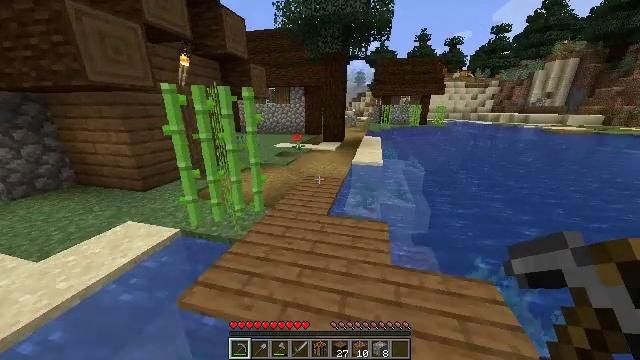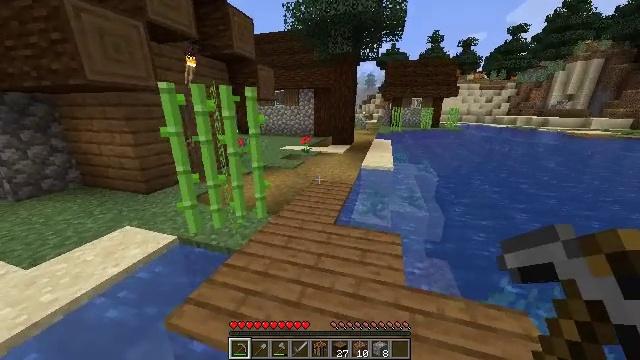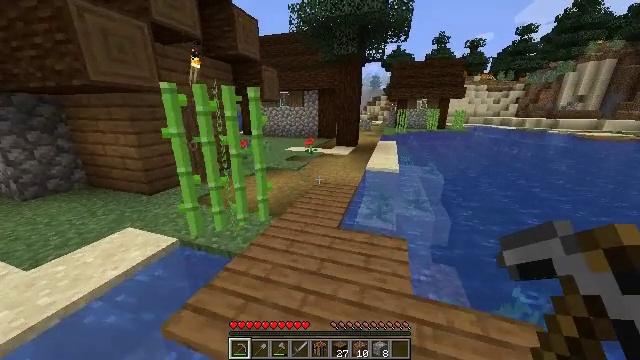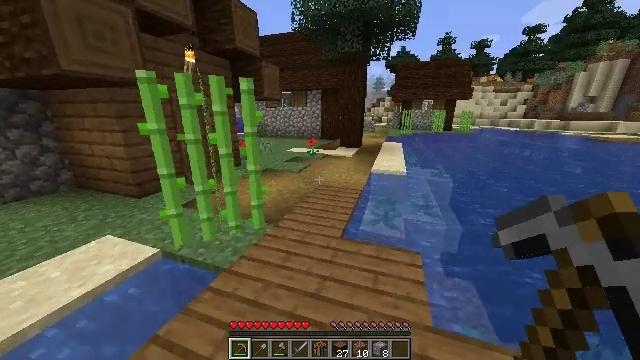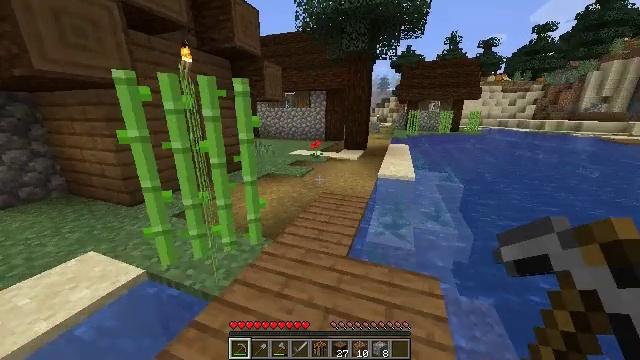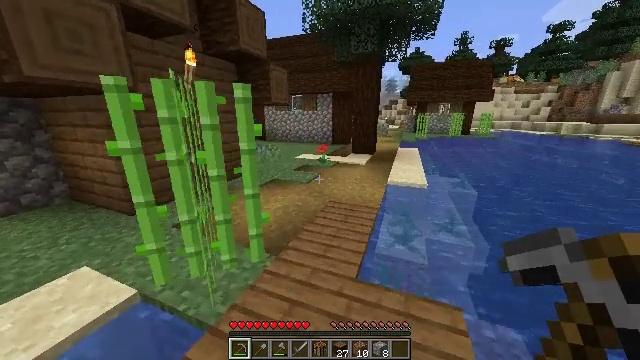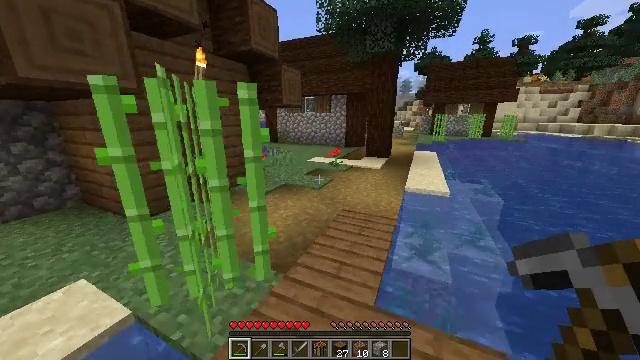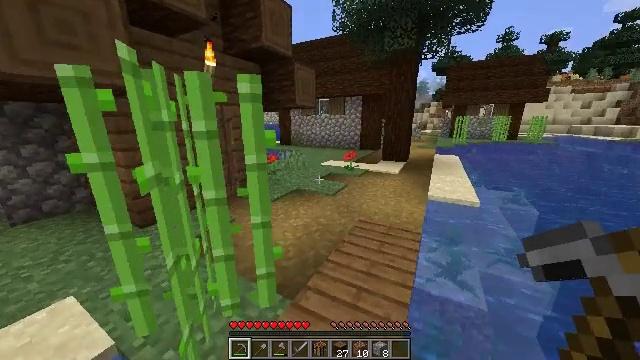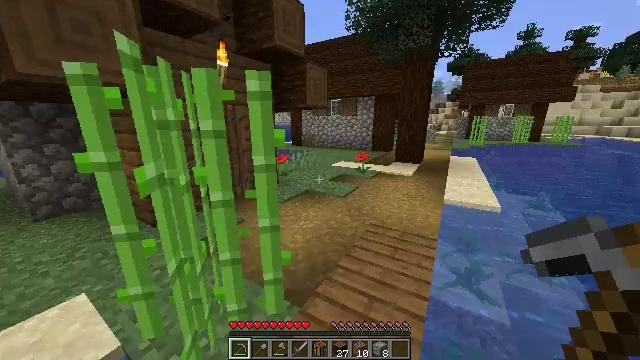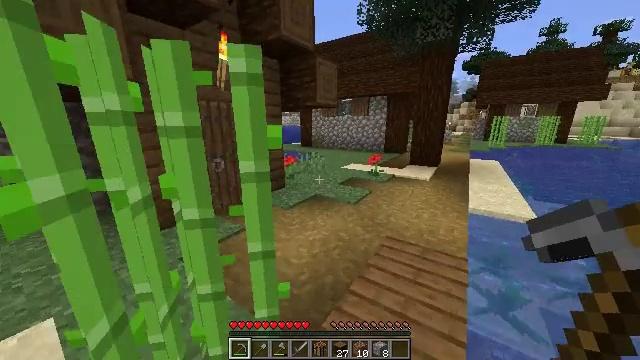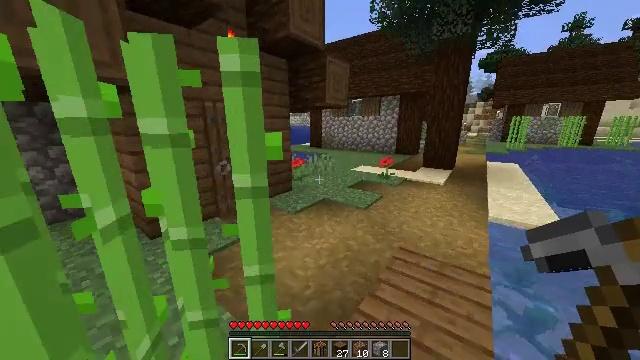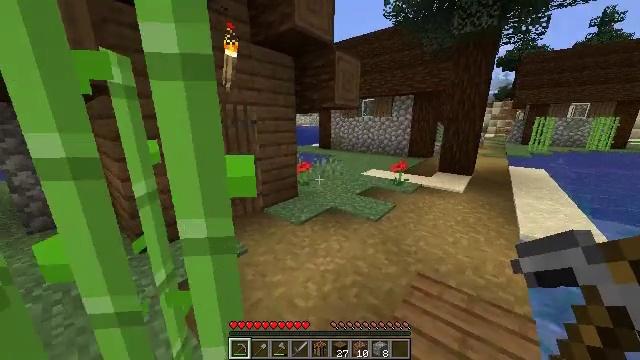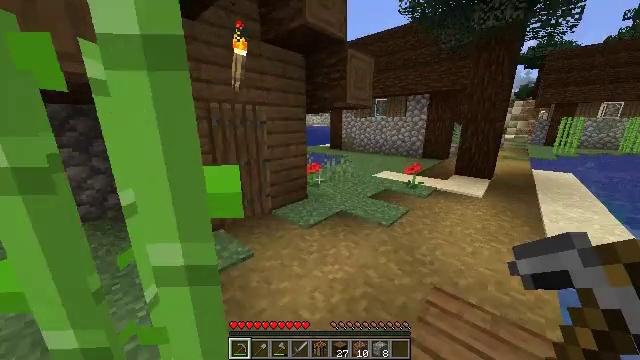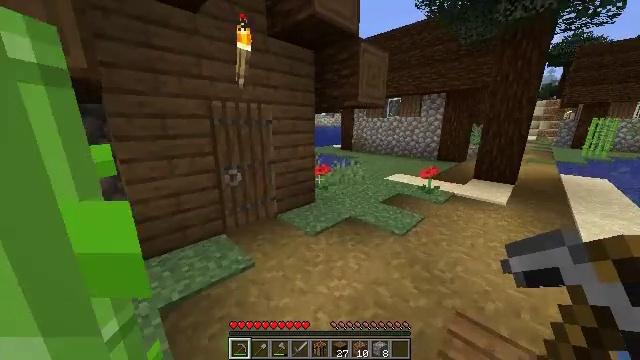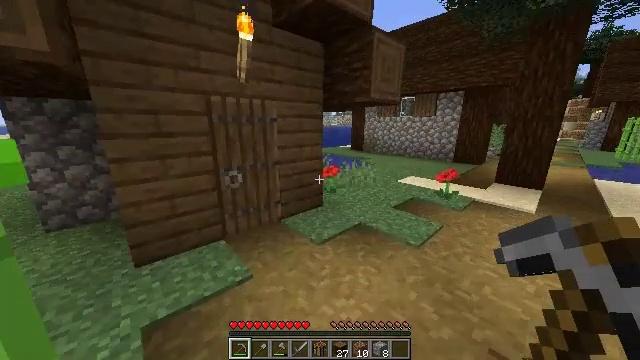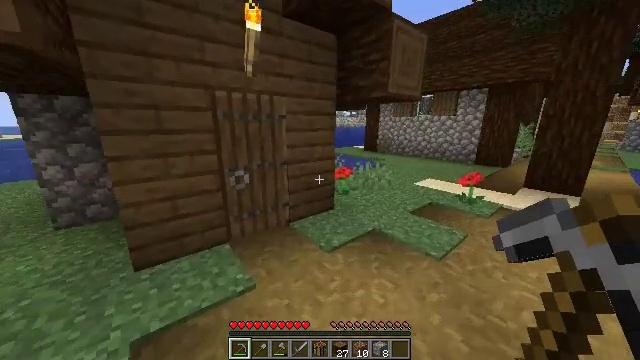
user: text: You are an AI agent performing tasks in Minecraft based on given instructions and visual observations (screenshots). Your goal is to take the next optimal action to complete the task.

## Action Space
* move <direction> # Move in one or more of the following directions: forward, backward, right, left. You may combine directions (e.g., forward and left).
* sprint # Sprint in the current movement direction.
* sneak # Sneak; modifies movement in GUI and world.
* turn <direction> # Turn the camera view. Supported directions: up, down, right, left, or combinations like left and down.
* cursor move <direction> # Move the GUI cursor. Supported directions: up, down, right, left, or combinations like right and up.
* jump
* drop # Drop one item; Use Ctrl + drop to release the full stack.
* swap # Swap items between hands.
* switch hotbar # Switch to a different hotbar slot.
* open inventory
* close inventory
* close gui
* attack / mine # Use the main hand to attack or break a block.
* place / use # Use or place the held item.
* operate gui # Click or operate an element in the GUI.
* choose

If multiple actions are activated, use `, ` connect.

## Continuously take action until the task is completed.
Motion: motion action
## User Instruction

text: Gather sugar cane for crafting.
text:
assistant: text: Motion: move forward, sprint, turn left
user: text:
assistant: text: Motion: move forward, sprint, turn left
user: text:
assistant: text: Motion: move forward, sprint
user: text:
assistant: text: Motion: move forward, sprint, turn left
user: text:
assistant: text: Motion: move forward, sprint, turn left
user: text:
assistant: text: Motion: move forward, sprint, turn left
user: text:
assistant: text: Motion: move forward, sprint, turn left
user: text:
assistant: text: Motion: move forward, sprint, turn left
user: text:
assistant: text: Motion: move forward, sprint, turn left
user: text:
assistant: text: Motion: move forward, sprint, turn left
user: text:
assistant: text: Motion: move forward, sprint, turn left
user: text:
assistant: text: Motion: move forward, sprint, turn left
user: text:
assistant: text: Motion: move forward, sprint, turn left
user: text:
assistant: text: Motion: move forward, sprint, turn left
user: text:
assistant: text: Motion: move forward, sprint, turn left
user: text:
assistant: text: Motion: move forward, sprint, turn left
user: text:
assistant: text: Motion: move forward, sprint, turn left
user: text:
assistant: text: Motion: move forward, sprint, turn left
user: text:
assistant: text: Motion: move forward, sprint, turn left
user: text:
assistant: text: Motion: move forward, turn left, use / place
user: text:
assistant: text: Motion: move forward, use / place
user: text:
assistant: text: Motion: move forward, use / place
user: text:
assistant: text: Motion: move forward, turn left
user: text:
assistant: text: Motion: turn left and down
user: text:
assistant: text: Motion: turn left and down
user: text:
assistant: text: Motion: turn down
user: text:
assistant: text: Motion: move forward, turn down
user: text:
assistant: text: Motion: move forward
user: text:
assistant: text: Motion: move forward
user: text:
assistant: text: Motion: move forward